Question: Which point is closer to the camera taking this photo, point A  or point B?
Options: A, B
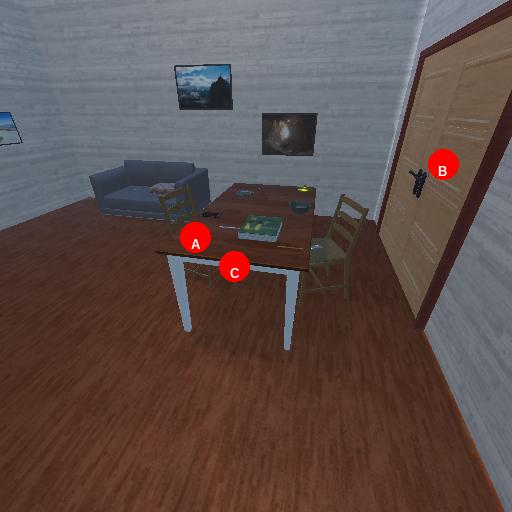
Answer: A